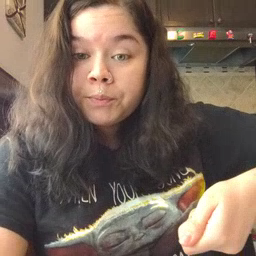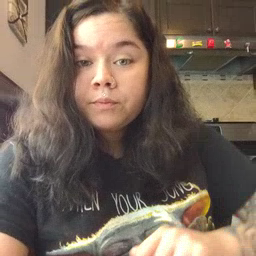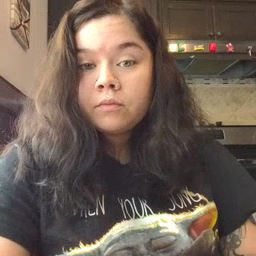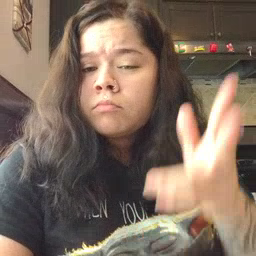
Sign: vacuum